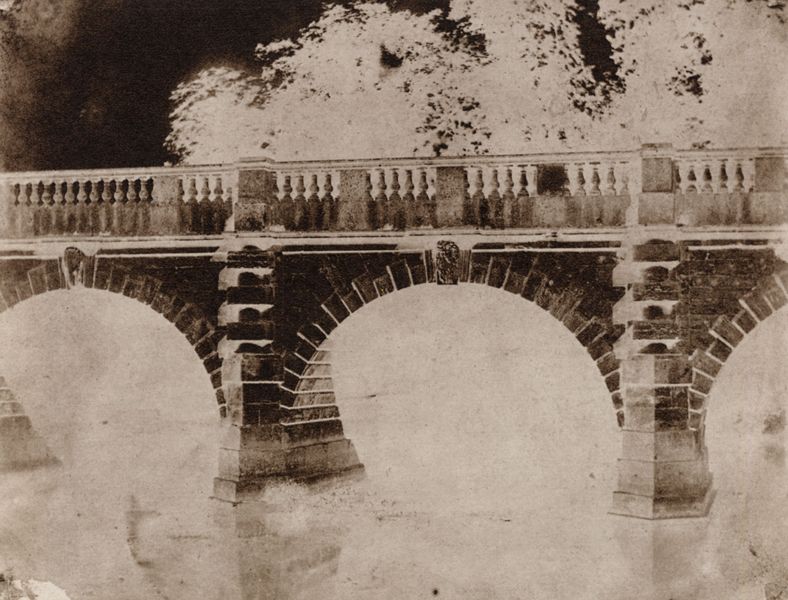
Titel: Die alte Brücke
Künstler: William Henry Fox Talbot
Schlagwörter: baum, blätter, dunkel, himmel, laub, wasser, weiß, bäume, fluss, grün, landschaft, see, ufer, zola, äste, braun, grau, hell, nacht, pfeiler, schwarz, straße, säule, säulen, eis, zaun, alt, architektur, sockel, stein, steine, bach, spiegelung, brücke, brüstung, büsche, gewässer, gitter, drei, wald, rund, bogen, mauer, sepia, rundbogen, bogenbrücke, joche, strom, geländer, pfosten, foto, fotografie, photographie, bögen, balustrade, mauerwerk, schwarz-weiss, löwenkopf, photo, rustika, schlussstein, negativ, sandstein, ballustrade, fotographie, joch, entwicklung, aufnahme, brückenbogen, bauwerk, verkehrt, brückenpfeiler, gemauert, städtebau, blöcke, brückengeländer, bum, positiv, dunkelkammer, unentwickelt, schulusssteine, mittelstein, negatiev, negativaufnahme, fotonegativ, negativb, farbenverkehrt, steine3